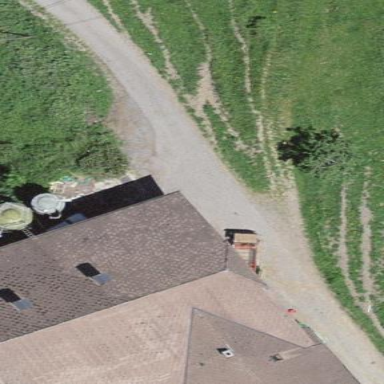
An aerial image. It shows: Farm building.